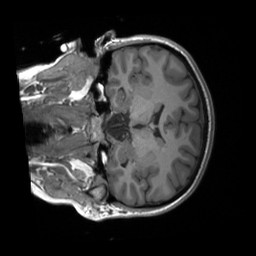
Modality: T1w
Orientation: coronal
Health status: healthy
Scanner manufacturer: siemens
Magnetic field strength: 3 T
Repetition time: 1.9 s
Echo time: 0.00232 s